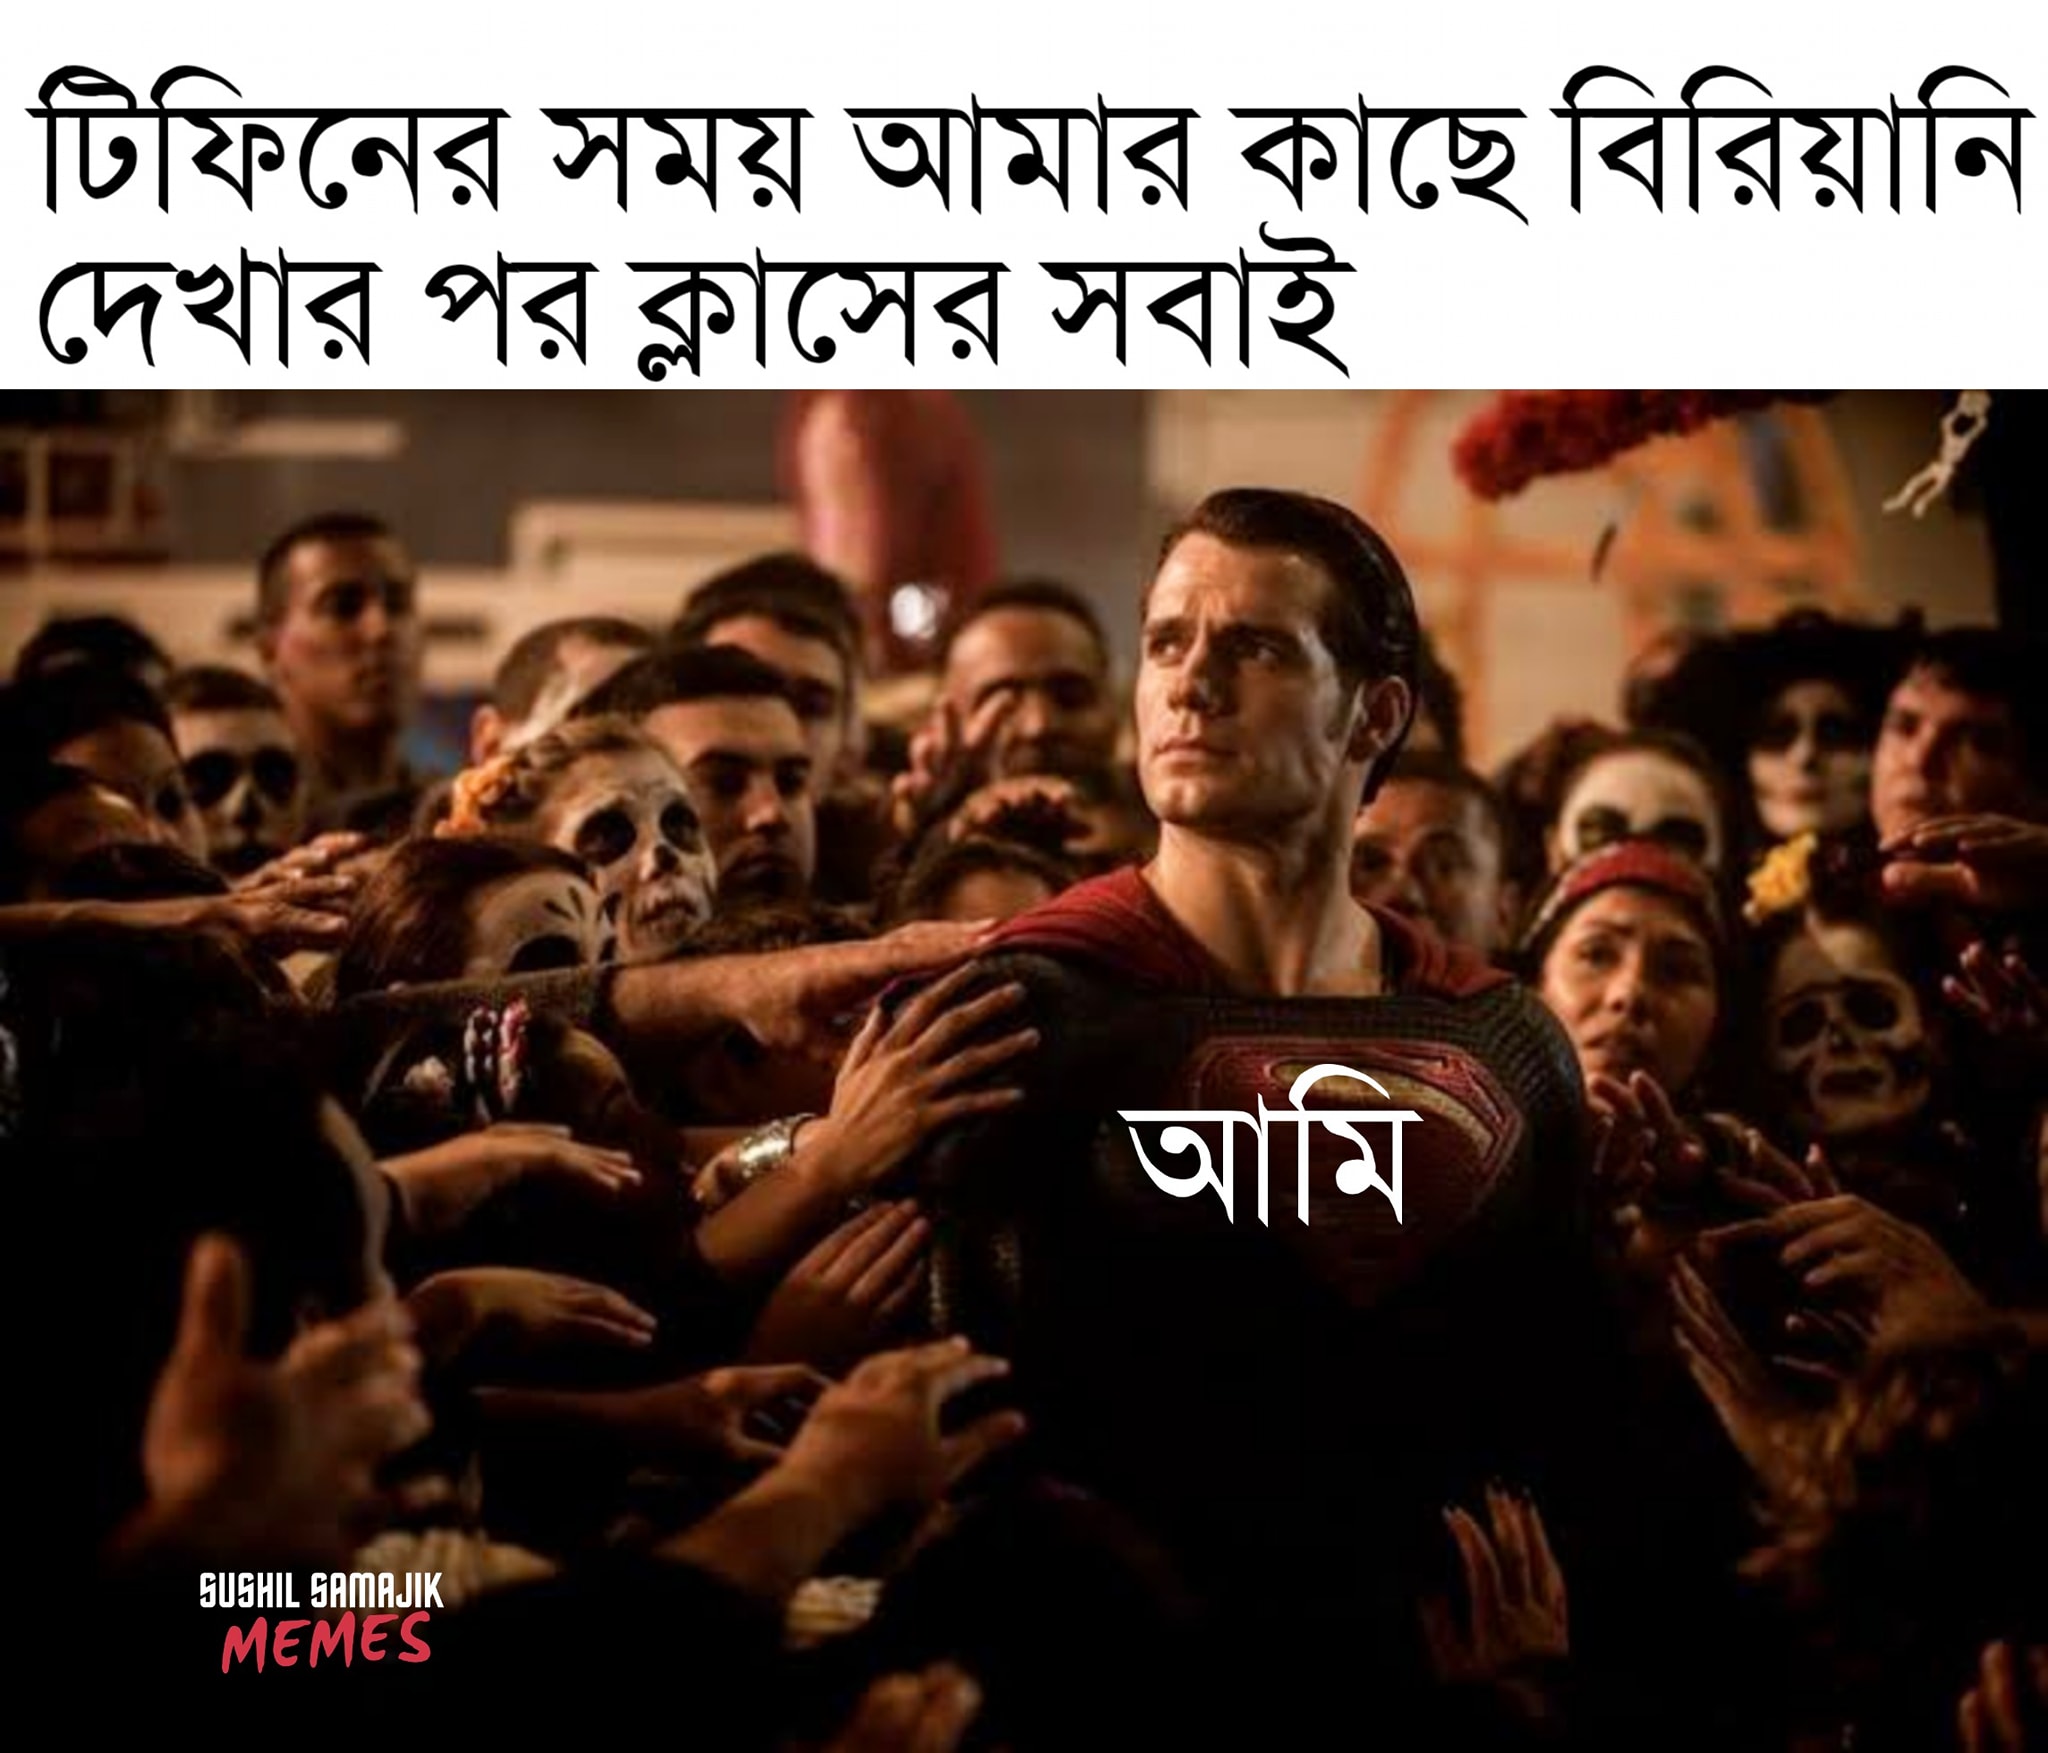
Caption: টিফিনের সময় আমার কাছে বিরিয়ানি দেখার পর ক্লাসের সবাই     আমি
Label: non-hate